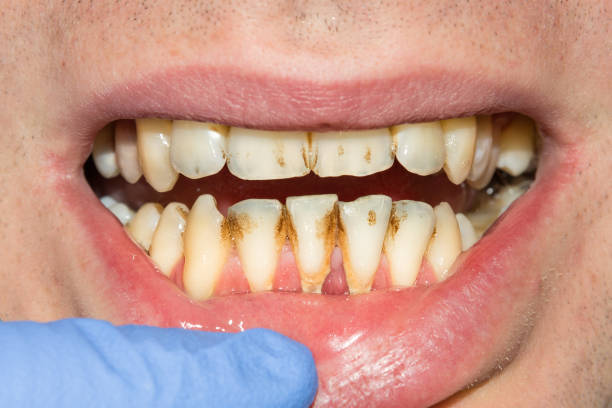
Condition: Caries